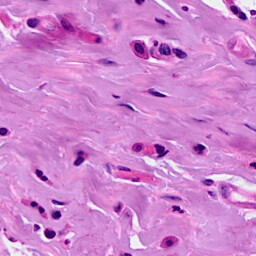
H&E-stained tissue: Breast